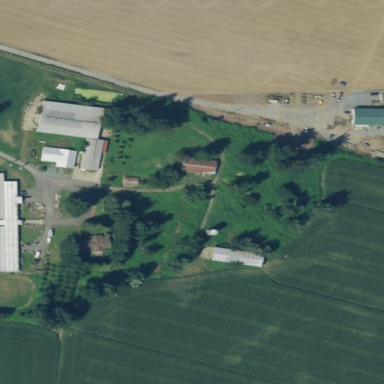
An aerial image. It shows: Farmyard area.